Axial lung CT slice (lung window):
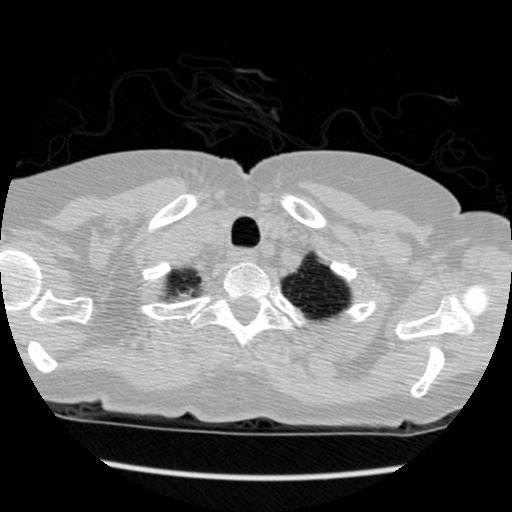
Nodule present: no